Interaction volume radius: 10 \u00c5
Interaction volume height: 30 \u00c5
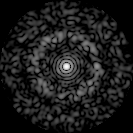
Disorder parameter: 0.8513